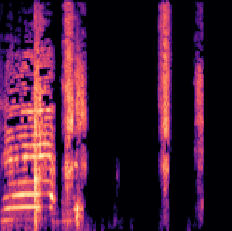
Sound class: Cow